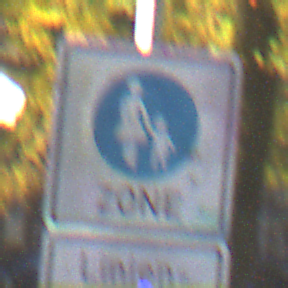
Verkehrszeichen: BeginnFussgaengerzone
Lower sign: BesondereFahrzeugeUndTransportgueter2
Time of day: SunriseSunset
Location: Outdoor (Urban)
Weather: PartlyCloudy
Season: Autumn
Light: Natural